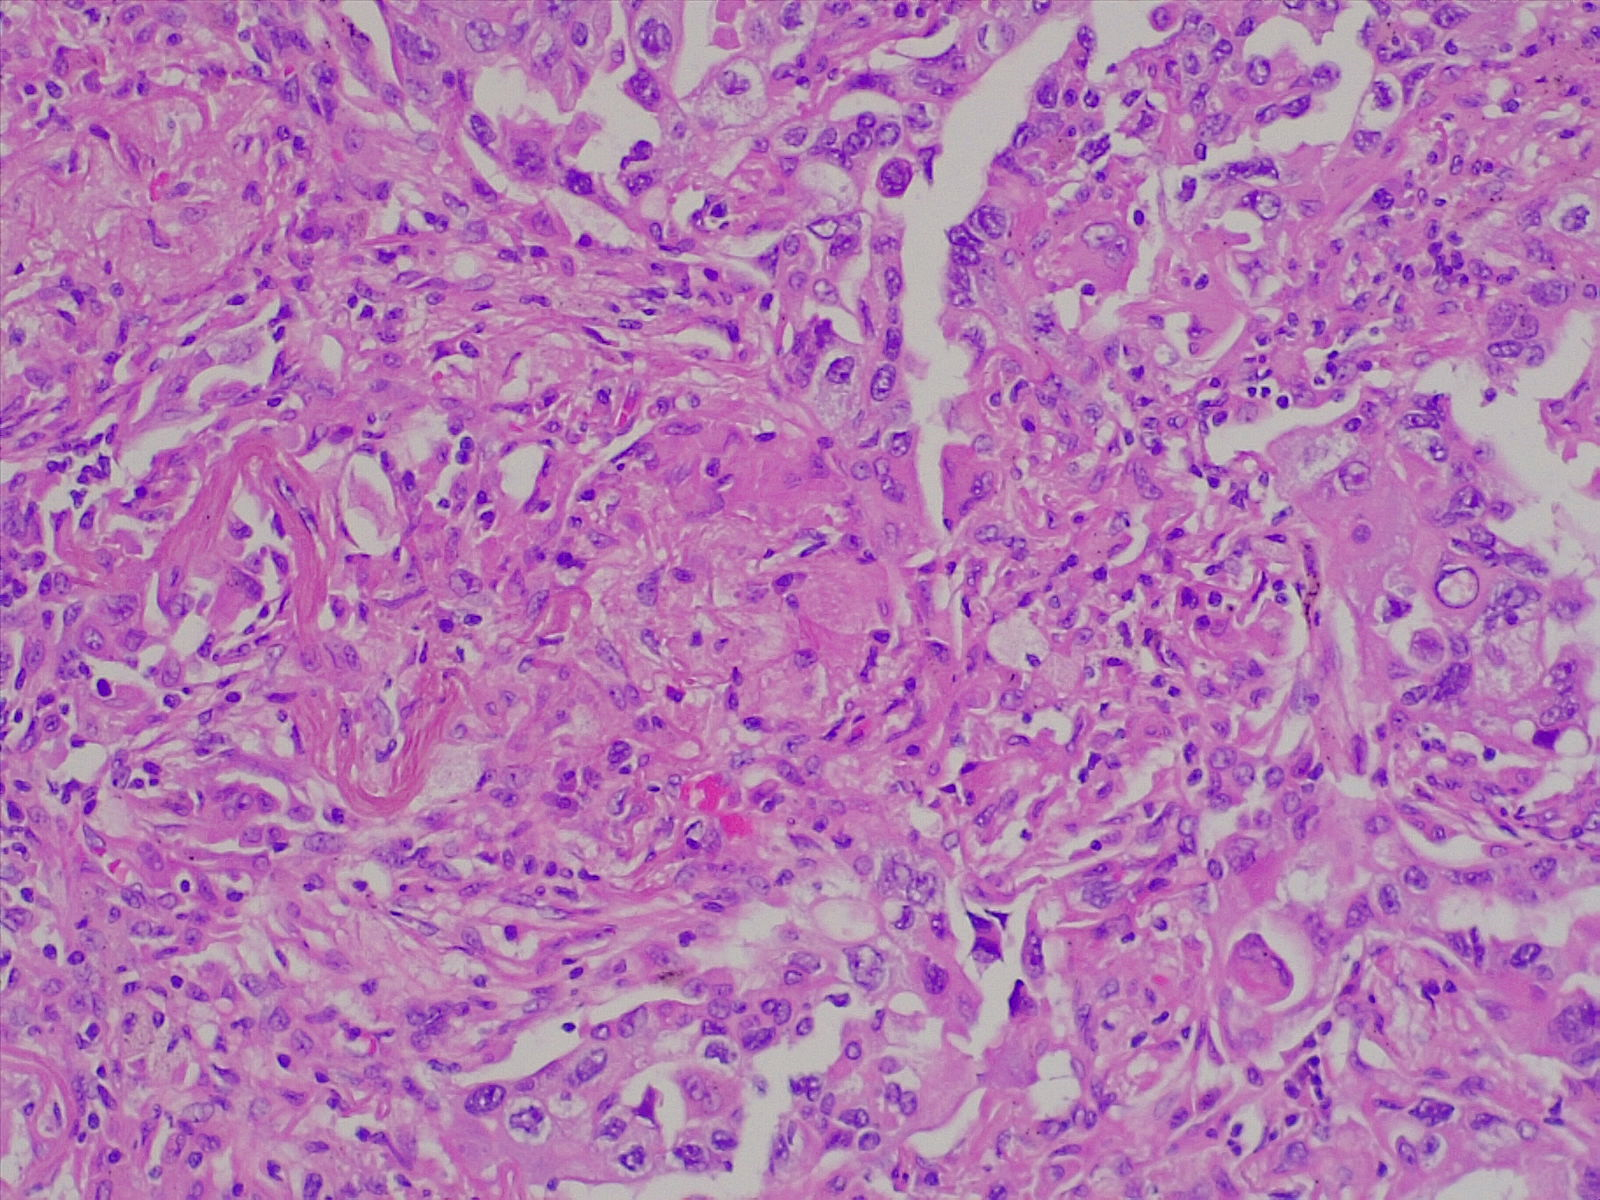
Label: lung adenocarcinoma, moderately differentiated